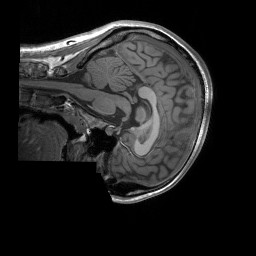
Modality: T1w
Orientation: sagittal
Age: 22
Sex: female
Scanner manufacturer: siemens
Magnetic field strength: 3 T
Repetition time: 1.8 s
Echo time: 0.00252 s